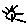
Label: sun